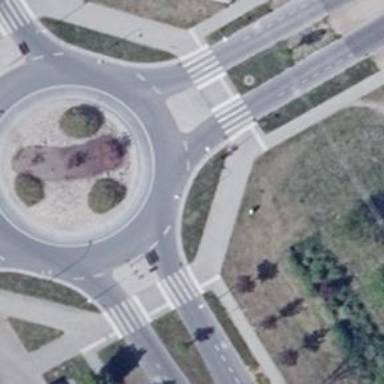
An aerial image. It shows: Sidewalk along the footway.